Question: So I'm making a table where I want to show the 4 data fields, 3 from one table and 1 from another table. I have tried using a union and a few other methods and it does not seem to work. The whole code is given below. A screenshot of the 2 tables I'm trying to get data from is also given below.

Tables: <URL>
What I've been trying(sql not php code):
'SELECT FirstName, LastName, Rating FROM guest WHERE Rating = 5 UNION ALL SELECT Suburb FROM suburb WHERE Suburb = 'Booragoon';'
This is the PHP code :
'''
<?php
echo "<table style = 'border; solid 1px black;'>"
echo "<tr><th>First Name</th><th>Last Name</th><th>Suburb</th><th>Rating</th></tr>";
class TableRows extends RecursiveInteratorInterator {
function __construct($it) {
parent::__construct($it, self::LEAVES_ONLY);
}
function current() {
return "<td style='width:160px;border:1px solid black;'>" . parent::curren(). "</td>";
}
function beginChildren(){
echo "<tr>";
}
function endChildren() {
echo "</tr>" . "
";
}
}
$Suburb = $_POST['InputSuburb'];
$Rating = $_POST['InputRating'];
$username = 'root';
$password = '';
$conn = new PDO('mysql:host=localhost;dbname=pizza_shop' $username, $password);
$conn->setAttribute(PDO::ATTR_ERRMODE, PDO::ERRMODE_EXCEPTION);
$stmt = $conn->prepare//where the command is going
$stmt->bindParam('Suburb',$Suburb, PDO::PARAM_STR);
$stmt->execute();
?>
'''
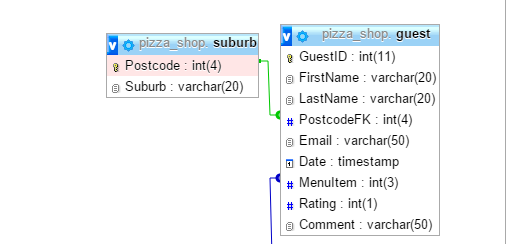
Answer: you need a simple join condition on postcode and the where condition what you want to.
'''
SELECT FirstName, LastName, Rating,subrup FROM guest inner join suburb
on guest.postcodefk = suburb.postcode
WHERE Suburb = 'Booragoon' and Rating = 5;
'''